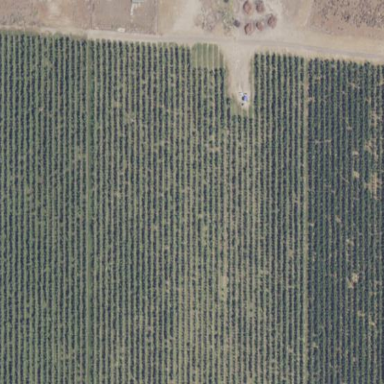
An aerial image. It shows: Vineyard where grapes are grown.